Question: I am having real troubles with trying to align a horizontal menu.So far my menu is looking like

I have 2 centered elements to make up the menu in the image you can see a gray border (slide-nav class) that has been centered within the page. Now I am trying to do the same for the menu
I have had to hard code the li widths but ideally I would like them to fit automatically. Is it possible without javascript to align the menu items in the center?
My html
'''
<nav class="slide-nav">
<ul class="slider">
<li class="selected">
<div>
<span class="heart"></span>
<div>
Get Started</div>
</div>
</li>
<li>
<div>
<span class="price-tag"></span>
<div>
Get Results</div>
</div>
</li>
<li>
<div>
<span class="star"></span>
<div>
Track & Engage</div>
</div>
</li>
<li>
<div>
<span class="people"></span>
<div>
Features</div>
</div>
</li>
</ul>
</nav>
'''
css
'''
.slide-nav
{
border-bottom: solid 1px #f2f2f2;
margin: 0 auto;
width: 856px;
}
.slider
{
list-style: none;
height: 38px;
margin: 0 auto;
width: 722px;
}
.slider li
{
border-bottom: solid 7px transparent;
cursor: pointer;
display: inline-block;
width: 150px;
}
.slider li div
{
line-height: 31px;
}
.slider li div div
{
text-indent: 6px;
}
.slider li.selected > div
{
border-bottom: solid 7px #592970;
}
'''
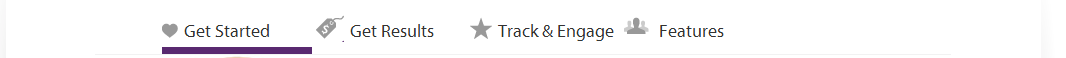
Answer: Here the CSS that u have to change with
'''
.slide-nav
{
border-bottom: solid 1px #f2f2f2;
margin: 0 auto;
width: 856px;
text-align:center;
}
.slider
{
list-style: none;
height: 38px;
margin: 0;
padding: 0;
}
.slider li
{
border-bottom: solid 7px transparent;
cursor: pointer;
display: inline-block;
padding:0 10px;
}
'''